Question: I am trying to make svg shapes with a circular gradient fill. Using '<radialGradient>' makes elliptical gradient fill as opposed to circular gradients as shown in <URL>.
What i am looking for instead is a gradient fill similar to this:

Basically i need circular gradient fills irrespective of the svg shape. Can anyone suggest me a way to proceed?
Thanx in advance!!
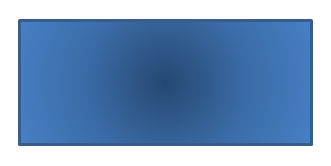
Answer: You can use:
'''
<svg>
<defs>
<radialGradient
id="grad1" gradientUnits="userSpaceOnUse">
<stop offset="0%" style="stop-color:hsl(212,52%,15%); "/>
<stop offset="50%" style="stop-color:hsl(212,52%,35%); "/>
<stop offset="100%" style="stop-color:hsl(212,52%,52%); "/>
</radialGradient>
</defs>
<rect height="400" width="600" x="100" y="220" style="fill:url(#grad1);"></rect>
</svg>
'''
Especially watch 'userSpaceOnUse' It makes the gradient independent to the object. The downside is when you move your object around, you need to move the gradient as well.

<URL>